Question: I can't get over this little problem.

The second is right.
How can i print without spaces?
'''
def square(n):
for i in range(n):
for j in range(n):
if i==0 or j==0 or i==n-1 or j==n-1: print "*",
else: print "+",
print
'''
thanks for help!
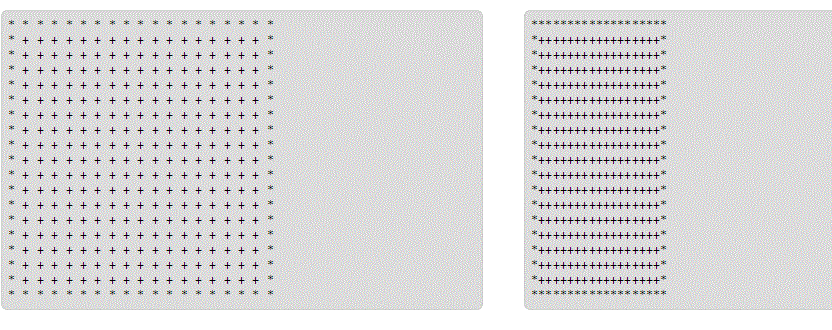
Answer: By not using 'print' plus a comma; the comma will insert a space instead of a newline in this case.
Use 'sys.stdout.write()' to get more control:
'''
import sys
def square(n):
for i in range(n):
for j in range(n):
if i==0 or j==0 or i==n-1 or j==n-1: sys.stdout.write("*")
else: sys.stdout.write("+")
print
'''
'print' just writes to 'sys.stdout' for you, albeit that it also handles multiple arguments, converts values to strings first and adds a newline unless you end the expression with a comma.
You could also use the Python 3 <URL> in Python 2 and ask it not to print a newline:
'''
from __future__ import print_function
def square(n):
for i in range(n):
for j in range(n):
if i==0 or j==0 or i==n-1 or j==n-1: print("*", end='')
else: print("+", end='')
print()
'''
Alternatively, join the strings first with '''.join()':
'''
def square(n):
for i in range(n):
print ''.join(['*' if i in (0, n-1) or j in (0, n-1) else '+' for j in xrange(n)])
'''